Question: In SQL Server 2008, I have Table1 and I want to get the output as shown in expected output.
Every time Action 'Count' occurs, it add/removes all relevant items and show the total.
Assuming all items begin with 0 count.

Many Thanks.
'''
CREATE TABLE Table1(<URL>
insert into Table1 values('2009-08-22 20:34:02','Count','Apple')
insert into Table1 values('2009-08-22 20:34:03','Count','Banana')
insert into Table1 values('2009-08-22 20:34:04','Count','Mango')
insert into Table1 values('2009-08-22 20:34:05','Count','Black Berry')
insert into Table1 values('2009-08-22 20:34:06','Count','Orange')
insert into Table1 values('2009-08-22 20:34:07','Add','Apple')
insert into Table1 values('2009-08-22 20:34:08','Add','Banana')
insert into Table1 values('2009-08-22 20:34:09','Add','Mango')
insert into Table1 values('2009-08-22 20:34:10','Remove','Banana')
insert into Table1 values('2009-08-22 20:34:11','Add','Banana')
insert into Table1 values('2009-08-22 20:34:12','Add','Mango')
insert into Table1 values('2009-08-22 20:34:13','Add','Mango')
insert into Table1 values('2009-08-22 20:34:14','Add','Mango')
insert into Table1 values('2009-08-22 20:34:15','Remove','Mango')
insert into Table1 values('2009-08-22 20:34:17','Count','Apple')
insert into Table1 values('2009-08-22 20:34:18','Add','Banana')
insert into Table1 values('2009-08-22 20:34:19','Add','Banana')
insert into Table1 values('2009-08-22 20:34:20','Remove','Banana')
insert into Table1 values('2009-08-22 20:34:21','Add','Apple')
insert into Table1 values('2009-08-22 20:34:22','Add','Mango')
insert into Table1 values('2009-08-22 20:34:23','Add','Apple')
insert into Table1 values('2009-08-22 20:34:24','Add','Mango')
insert into Table1 values('2009-08-22 20:34:25','Remove','Apple')
insert into Table1 values('2009-08-22 20:34:26','Count','Mango')
insert into Table1 values('2009-08-22 20:34:27','Add','Apple')
insert into Table1 values('2009-08-22 20:34:28','Add','Banana')
insert into Table1 values('2009-08-22 20:34:29','Remove','Apple')
insert into Table1 values('2009-08-22 20:34:30','Remove','Banana')
insert into Table1 values('2009-08-22 20:34:31','Add','Banana')
insert into Table1 values('2009-08-22 20:34:32','Add','Mango')
insert into Table1 values('2009-08-22 20:34:33','Count','Banana')
insert into Table1 values('2009-08-22 20:34:34','Add','Banana')
insert into Table1 values('2009-08-22 20:34:35','Add','Apple')
insert into Table1 values('2009-08-22 20:34:36','Remove','Mango')
insert into Table1 values('2009-08-22 20:34:37','Add','Apple')
insert into Table1 values('2009-08-22 20:34:38','Add','Mango')
insert into Table1 values('2009-08-22 20:34:39','Count','Apple')
insert into Table1 values('2009-08-22 20:34:40','Remove','Apple')
insert into Table1 values('2009-08-22 20:34:41','Remove','Banana')
insert into Table1 values('2009-08-22 20:34:42','Add','Banana')
insert into Table1 values('2009-08-22 20:34:43','Add','Mango')
insert into Table1 values('2009-08-22 20:34:44','Count','Banana')
insert into Table1 values('2009-08-22 20:34:45','Remove','Banana')
insert into Table1 values('2009-08-22 20:34:46','Remove','Apple')
insert into Table1 values('2009-08-22 20:34:47','Remove','Mango')
insert into Table1 values('2009-08-22 20:34:48','Add','Apple')
insert into Table1 values('2009-08-22 20:34:49','Add','Mango')
insert into Table1 values('2009-08-22 20:34:50','Count','Mango')
'''
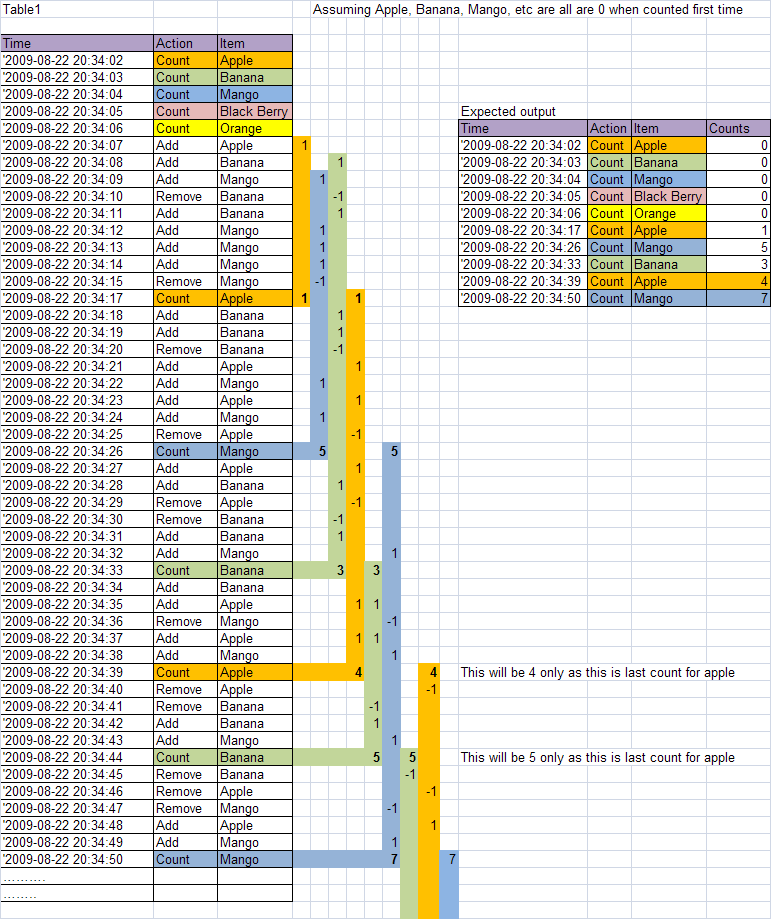
Answer: This can be achieved with a left outer self join as shown below
However the results produced are different from what you have shown probably because you made some calculation mistakes. Anyway try similar approach.
'''
select a.time,a.item,
SUM(case
when b.action='Add' then 1
when b.action='Remove' then -1
else 0 end)
from table1 as a
left join table1 as b
on a.item=b.item
and b.time<a.time
where a.action='Count'
group by a.time,a.item,a.action
order by 1
'''